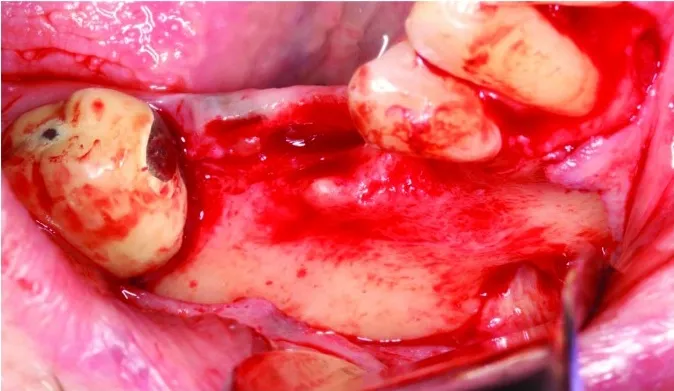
Full thickness flap reflection. . The mental nerve can be seen.
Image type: medical_photograph (other_medical_photograph)